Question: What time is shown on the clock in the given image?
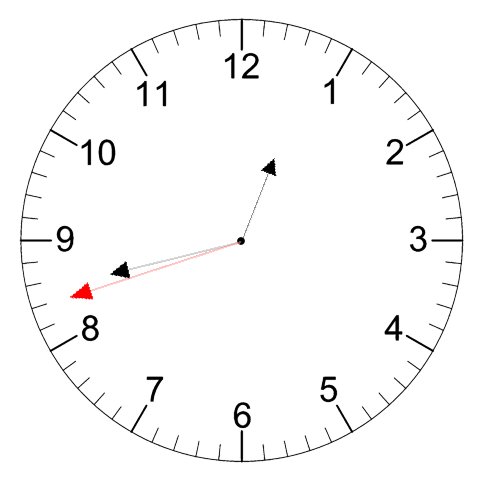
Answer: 12:42:42